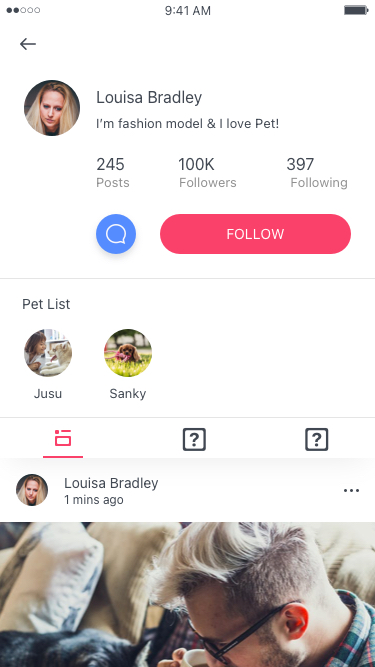
Text in this UI design:
Louisa Bradley
I’m fashion model & I love Pet!
follow
245
Posts
100K
Followers
397
Following
Pet List
Jusu
Sanky